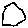
Label: hexagon